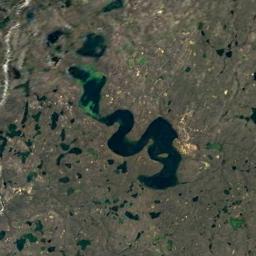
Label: wetland